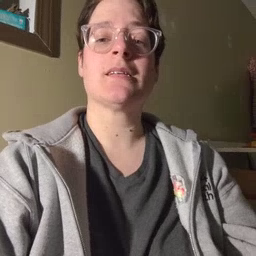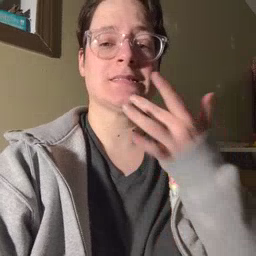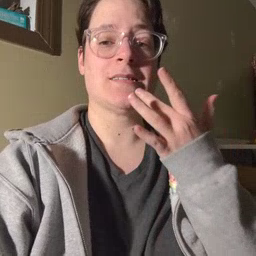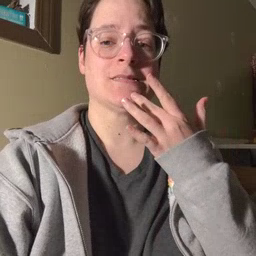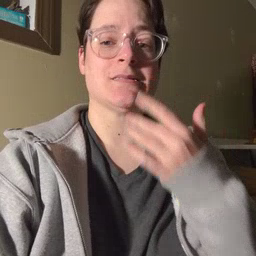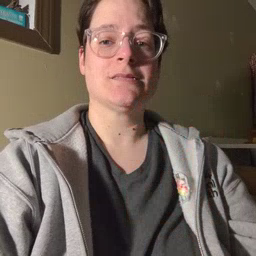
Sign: taste